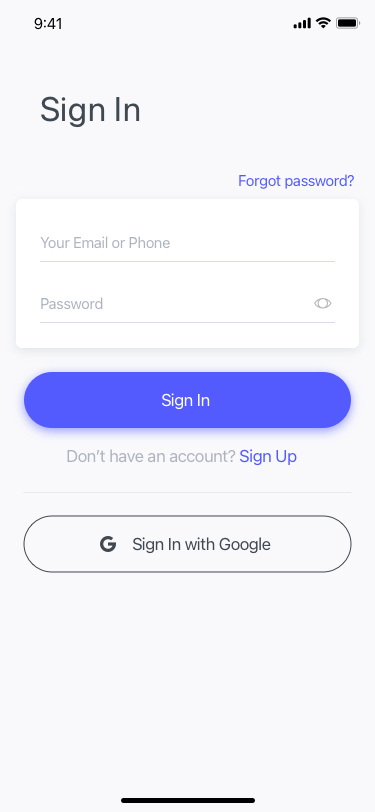
Text in this UI design:
Sign In with Google
Don’t have an account? Sign Up
Sign In
Your Email or Phone
Password
Forgot password?
Sign In